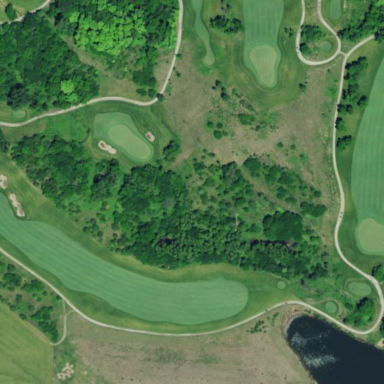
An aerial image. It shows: Golf fairway surrounded by grass.